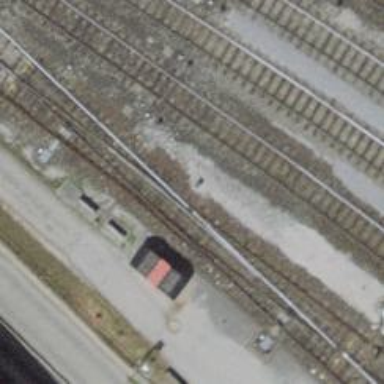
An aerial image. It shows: Railway switch.